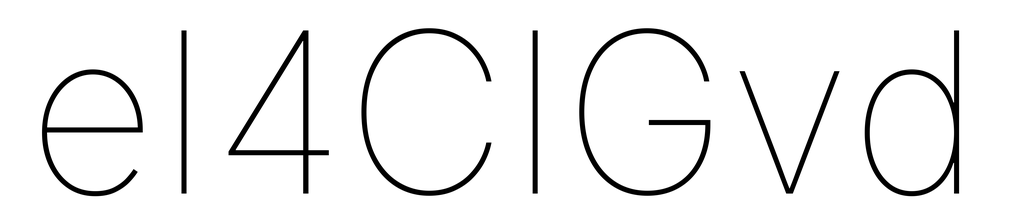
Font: Inter_Thin